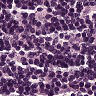
Metastatic tissue present: no